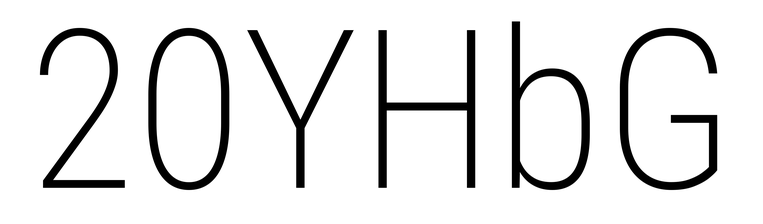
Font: Roboto_Condensed_ExtraLight